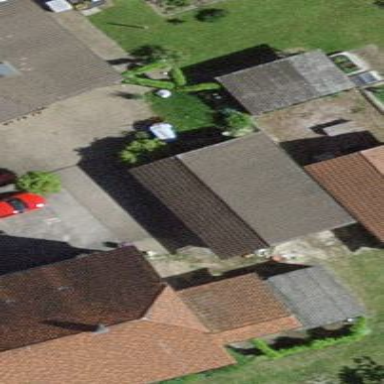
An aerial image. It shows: Garage building.